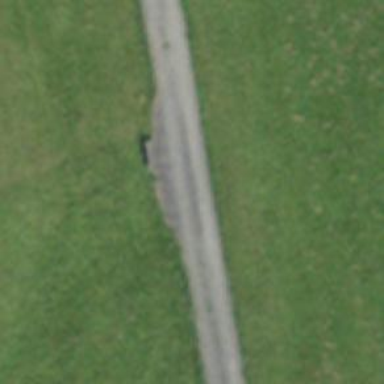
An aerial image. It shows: Brown bench.